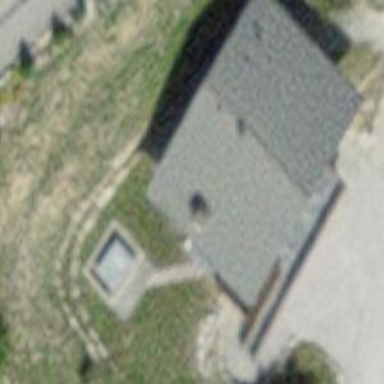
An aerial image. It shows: Detached building with gabled roof.